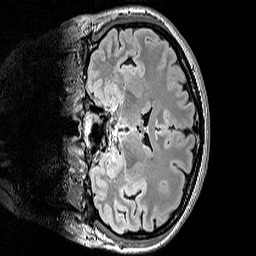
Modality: FLAIR
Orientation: coronal
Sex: female
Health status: ill
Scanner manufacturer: siemens
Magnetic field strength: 3 T
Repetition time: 5 s
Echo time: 0.388 s